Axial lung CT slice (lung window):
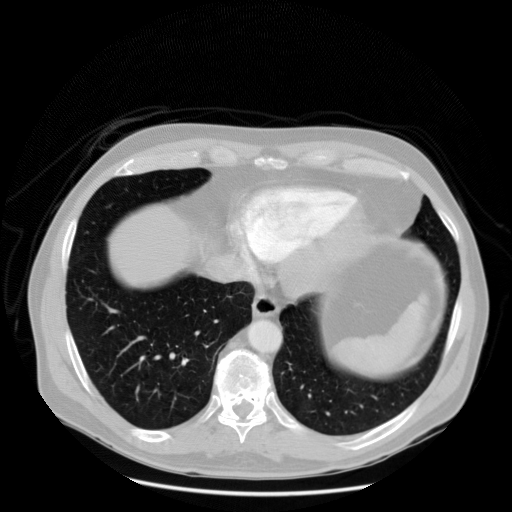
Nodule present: no